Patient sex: F
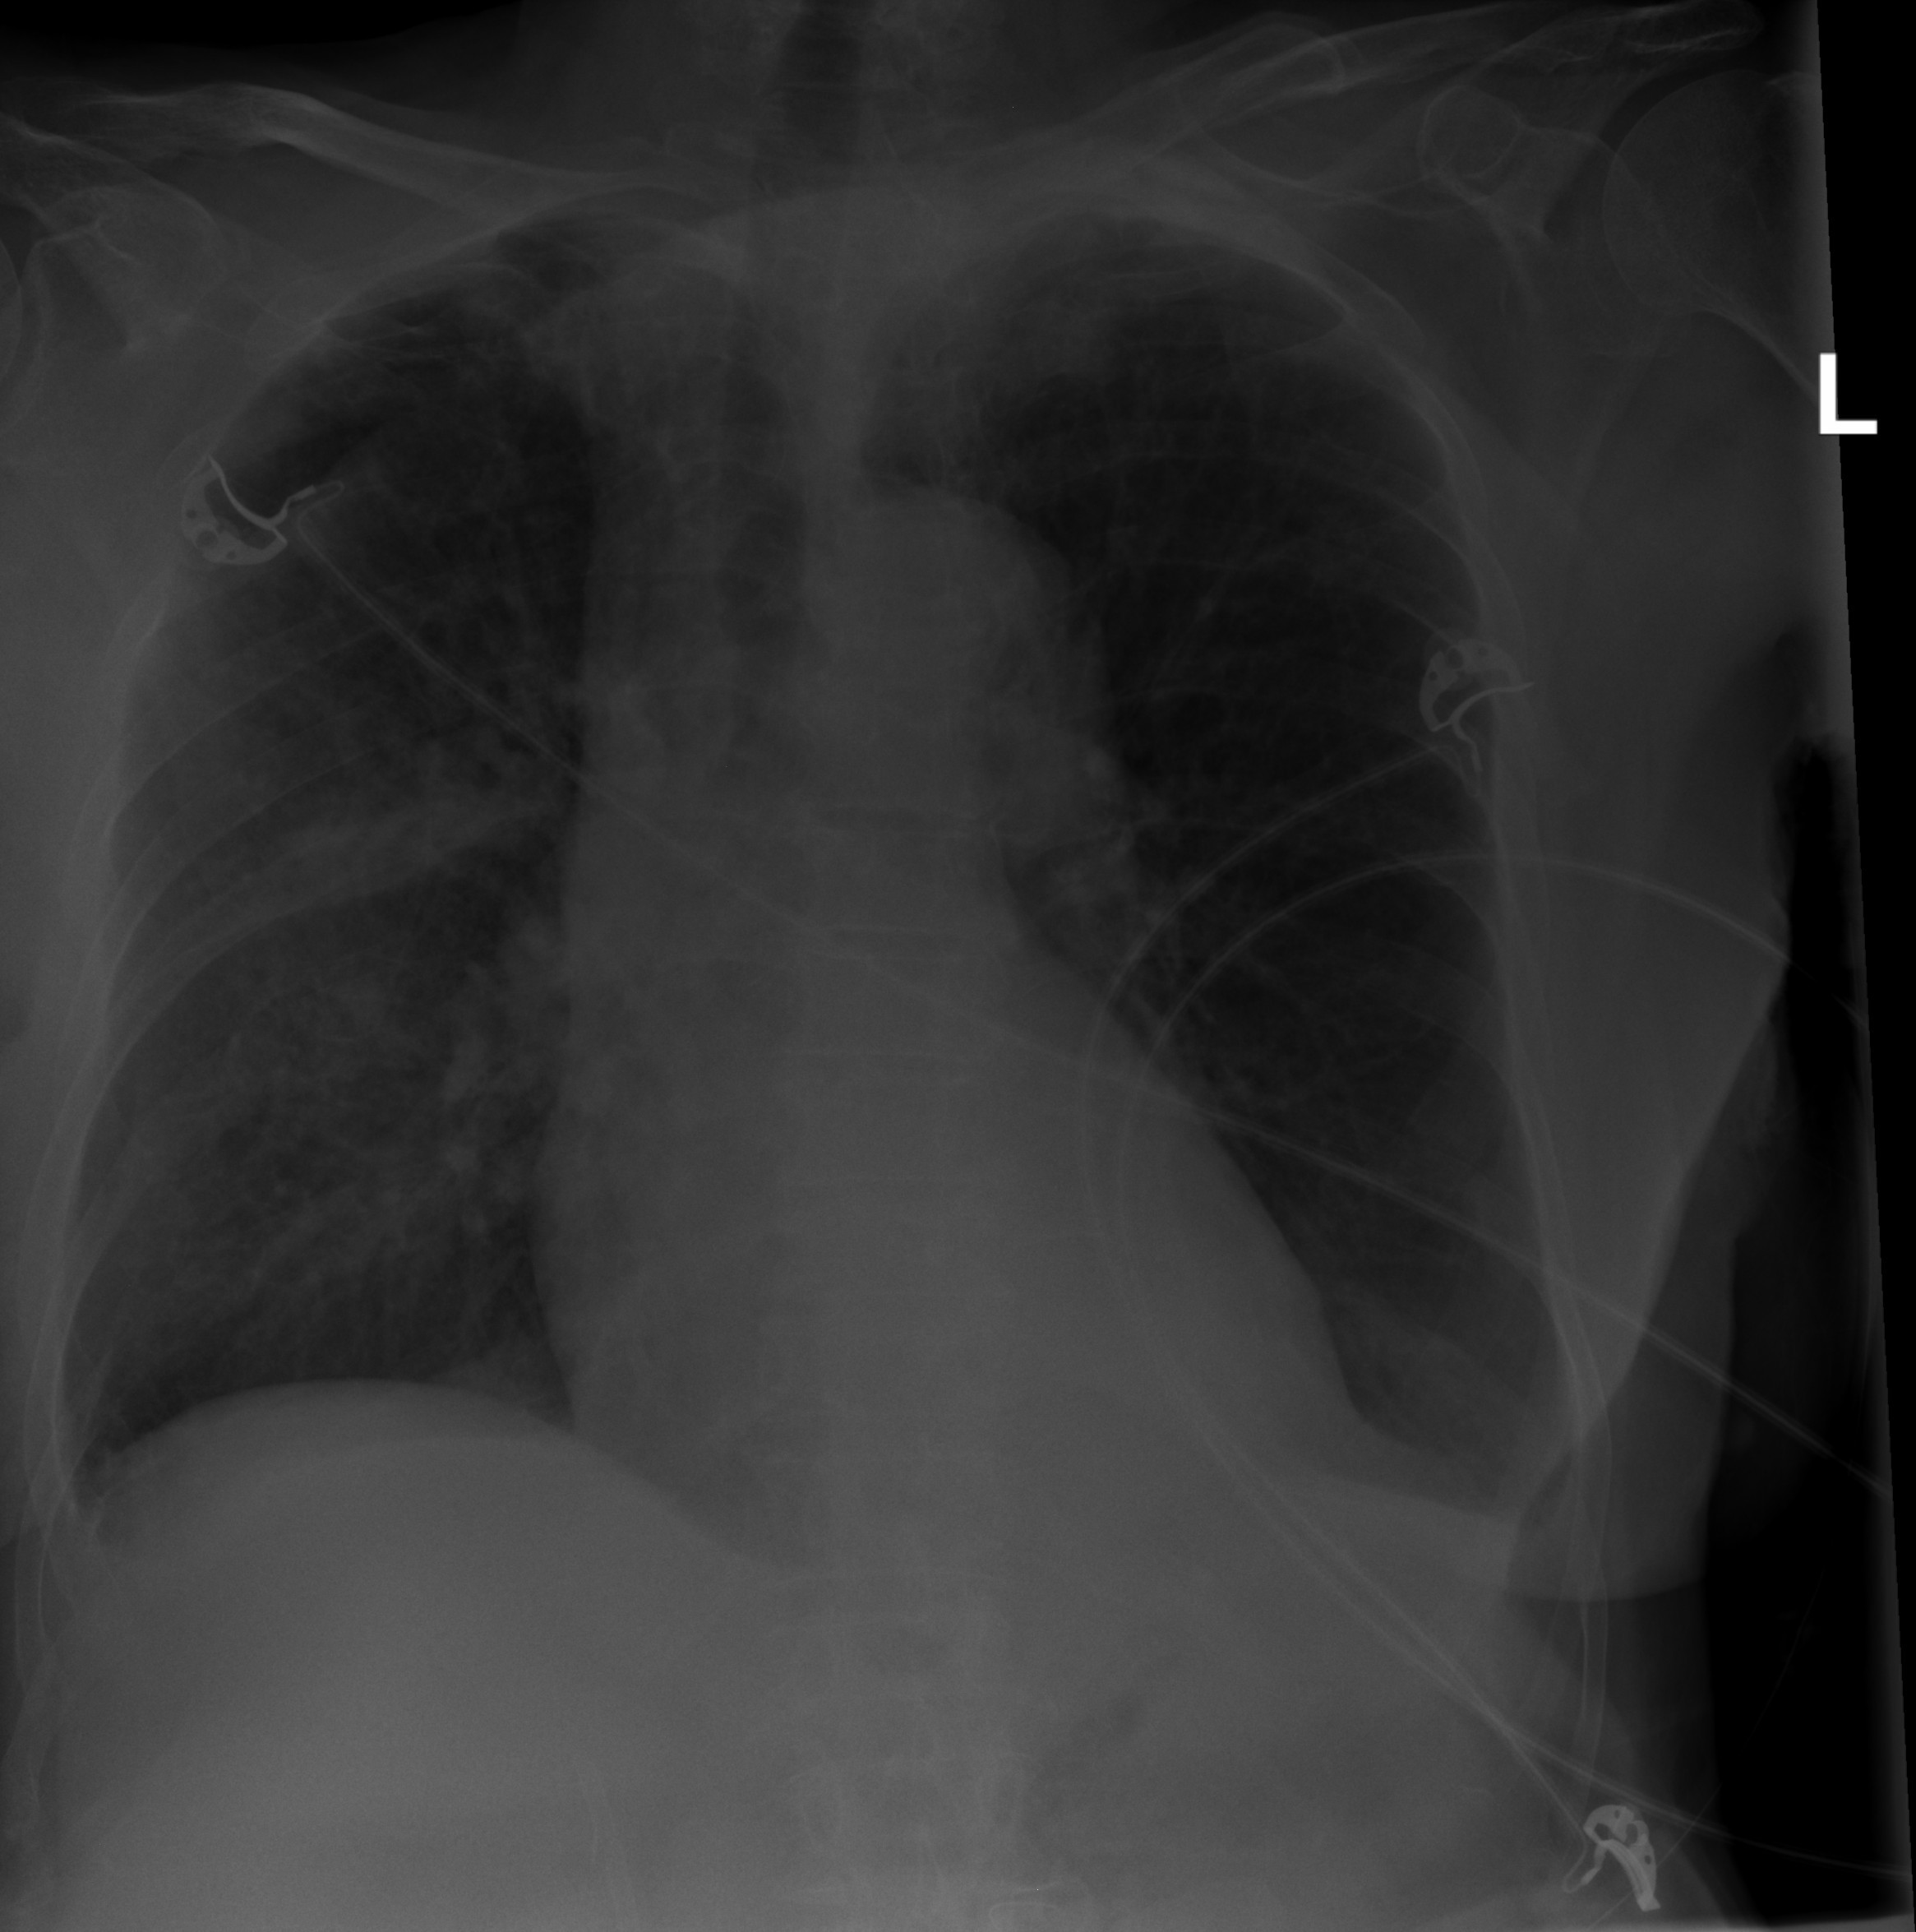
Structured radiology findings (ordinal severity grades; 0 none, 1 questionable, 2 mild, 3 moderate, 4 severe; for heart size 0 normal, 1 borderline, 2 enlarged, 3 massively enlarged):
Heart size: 1
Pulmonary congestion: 2
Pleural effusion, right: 2
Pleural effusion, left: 2
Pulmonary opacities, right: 2
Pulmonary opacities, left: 0
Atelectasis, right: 2
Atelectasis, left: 2